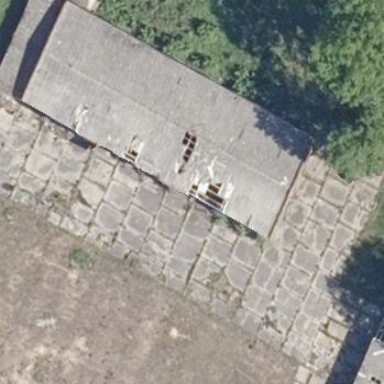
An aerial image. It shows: Building with flat roof made of eternit.